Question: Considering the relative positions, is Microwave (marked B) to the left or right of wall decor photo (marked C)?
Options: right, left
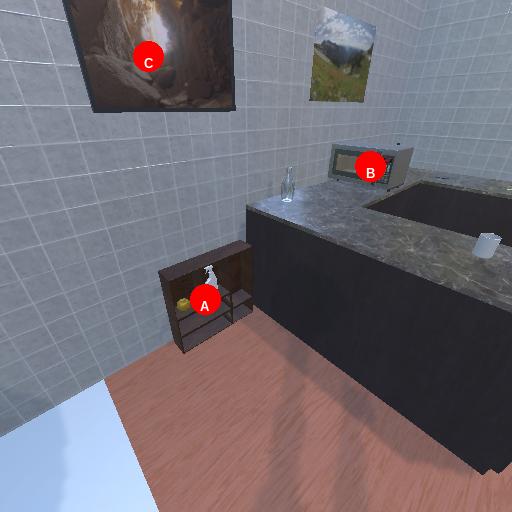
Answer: right